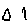
Label: triangle